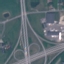
Land use / land cover: Highway